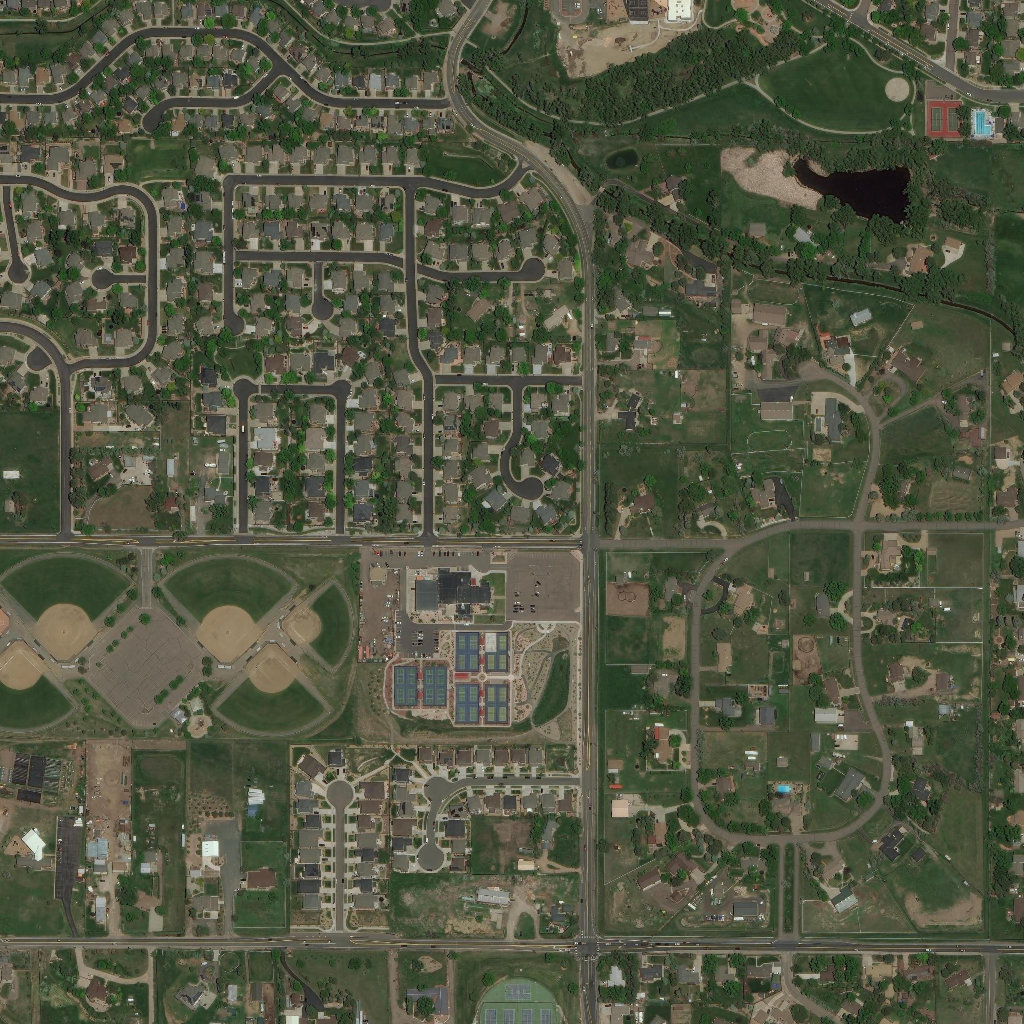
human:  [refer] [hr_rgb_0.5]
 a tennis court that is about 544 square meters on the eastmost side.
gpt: <box>[[92, 9, 93, 13, 0]]</box>